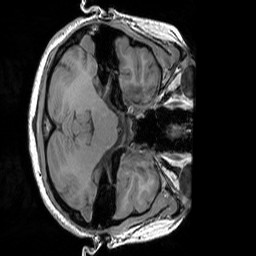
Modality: T1w
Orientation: axial
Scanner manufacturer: siemens
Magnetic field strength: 3 T
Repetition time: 1.83 s
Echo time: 0.00303 s